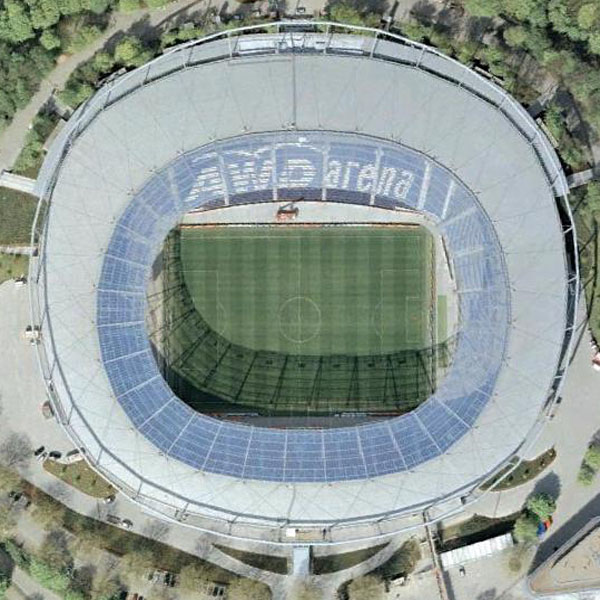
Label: footballField